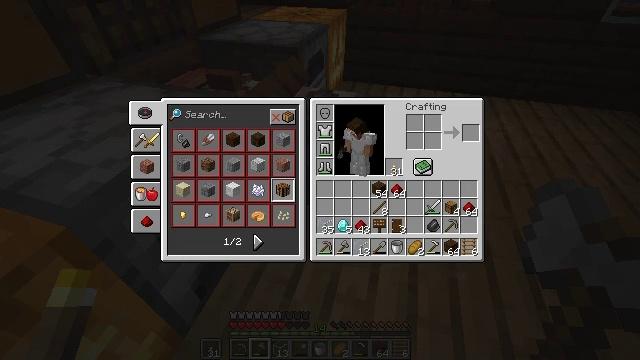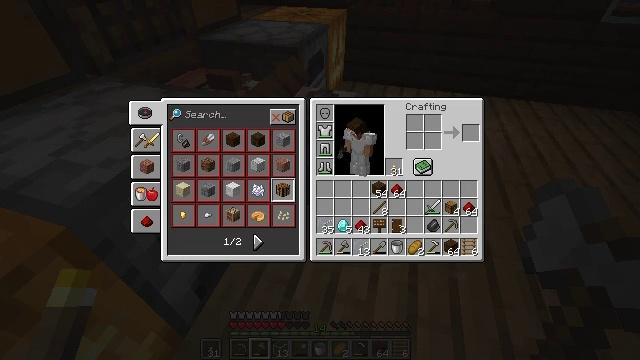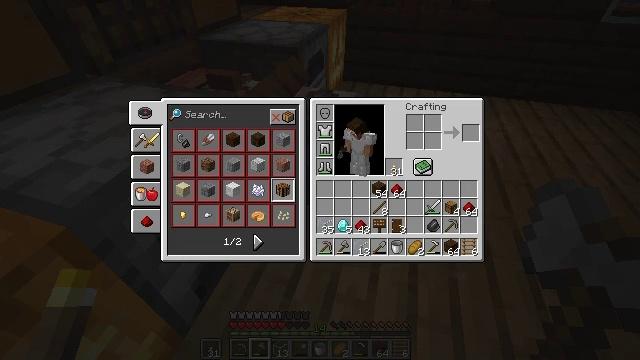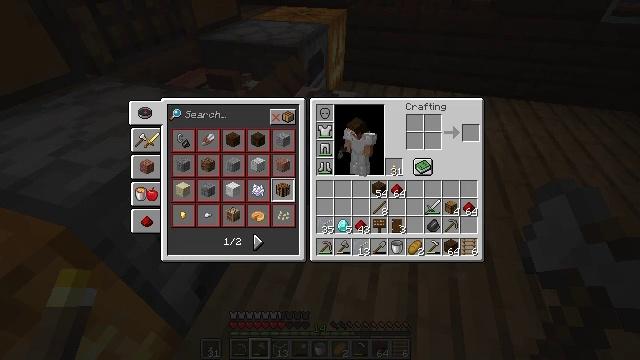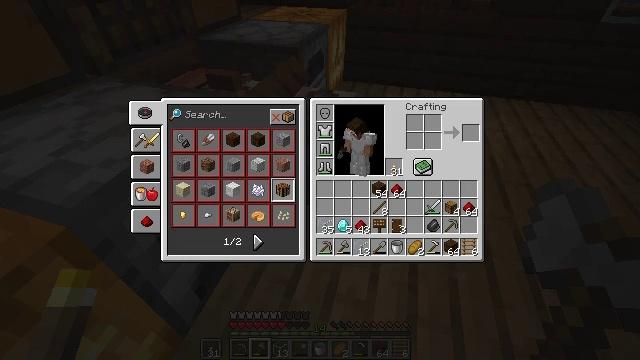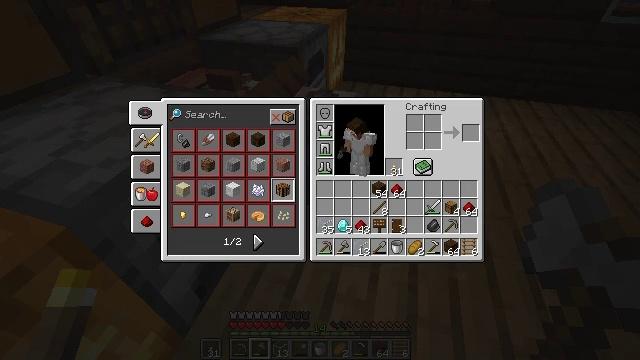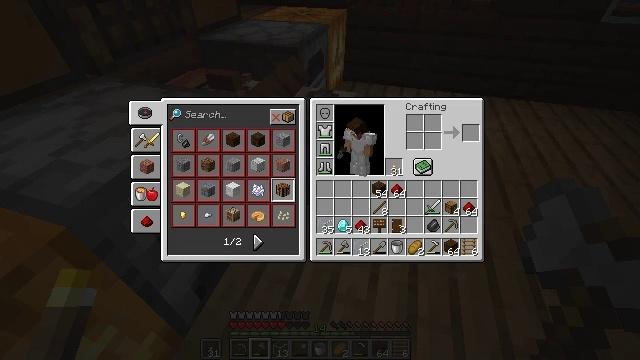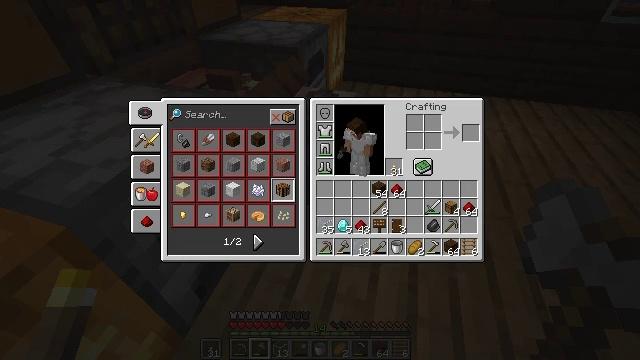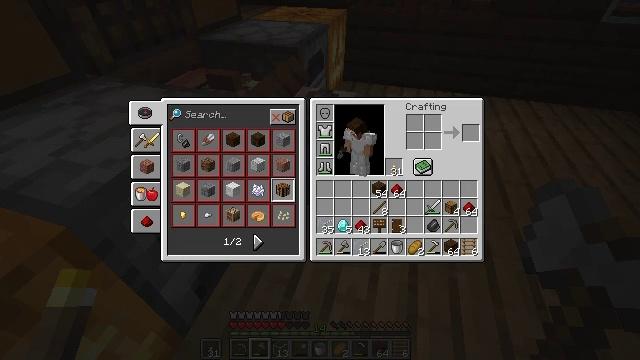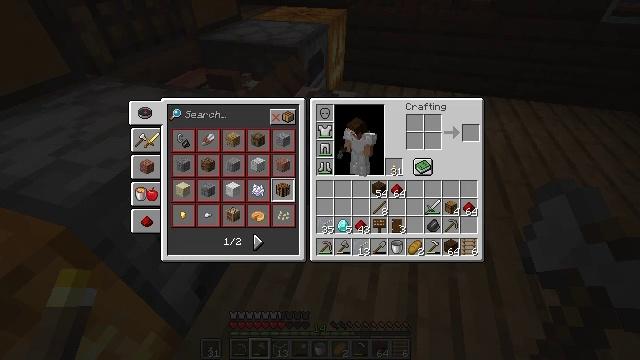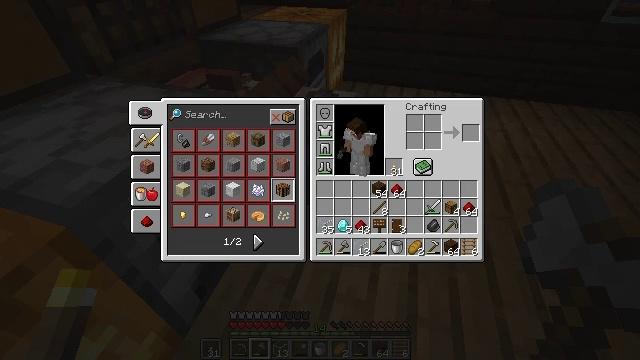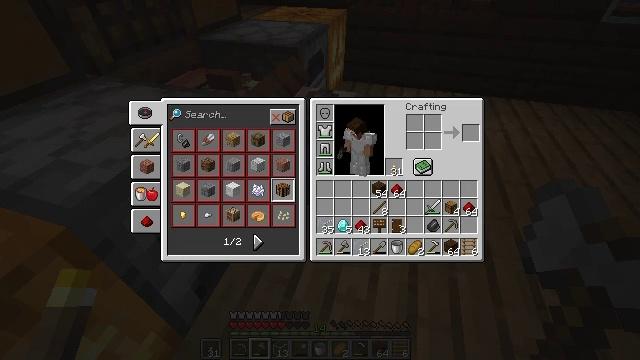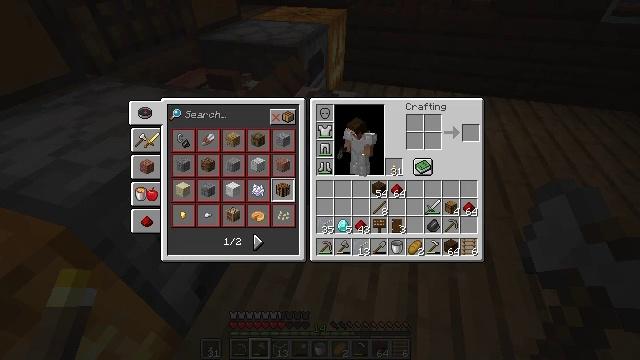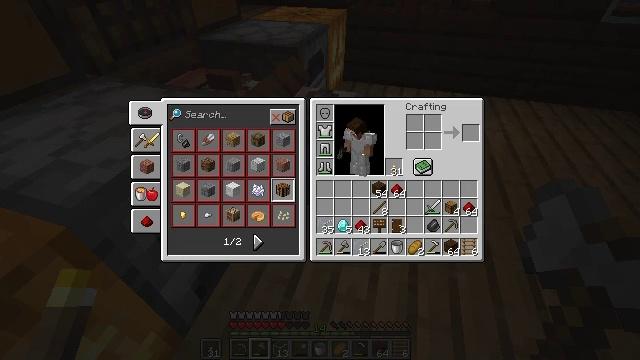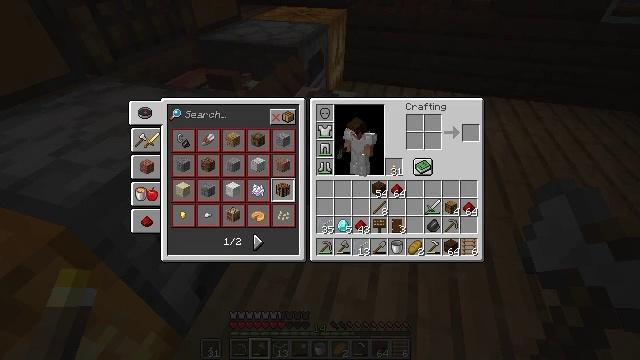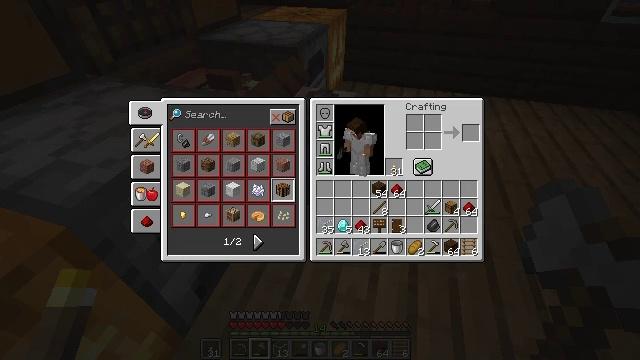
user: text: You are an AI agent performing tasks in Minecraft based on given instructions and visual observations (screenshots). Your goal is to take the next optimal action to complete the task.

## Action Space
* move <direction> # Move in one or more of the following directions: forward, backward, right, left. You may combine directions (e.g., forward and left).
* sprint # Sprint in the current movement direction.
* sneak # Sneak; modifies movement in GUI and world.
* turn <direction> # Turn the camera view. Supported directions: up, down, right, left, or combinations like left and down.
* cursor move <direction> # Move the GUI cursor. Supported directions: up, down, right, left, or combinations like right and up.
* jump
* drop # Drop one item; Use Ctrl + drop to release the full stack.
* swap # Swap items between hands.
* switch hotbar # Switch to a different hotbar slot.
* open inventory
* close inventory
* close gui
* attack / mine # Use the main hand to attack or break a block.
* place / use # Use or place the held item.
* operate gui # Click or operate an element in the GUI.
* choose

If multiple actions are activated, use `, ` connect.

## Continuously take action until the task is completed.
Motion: motion action
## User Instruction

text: Transform cobblestone into a cobblestone wall at the crafting table.
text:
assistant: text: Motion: no_op
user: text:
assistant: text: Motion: no_op
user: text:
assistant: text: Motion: no_op
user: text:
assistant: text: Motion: no_op
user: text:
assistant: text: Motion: no_op
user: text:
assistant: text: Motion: no_op
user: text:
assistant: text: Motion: no_op
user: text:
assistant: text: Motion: no_op
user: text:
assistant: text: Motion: no_op
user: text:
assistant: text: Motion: no_op
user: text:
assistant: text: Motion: no_op
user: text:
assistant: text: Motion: no_op
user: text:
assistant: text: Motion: no_op
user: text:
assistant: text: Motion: no_op
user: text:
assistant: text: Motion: no_op
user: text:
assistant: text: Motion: no_op
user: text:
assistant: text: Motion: no_op
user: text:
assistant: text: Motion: no_op
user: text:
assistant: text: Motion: no_op
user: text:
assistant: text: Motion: no_op
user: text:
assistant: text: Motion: no_op
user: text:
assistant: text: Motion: no_op
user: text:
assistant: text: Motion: no_op
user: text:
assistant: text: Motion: no_op
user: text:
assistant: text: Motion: no_op
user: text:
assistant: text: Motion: no_op
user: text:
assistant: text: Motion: no_op
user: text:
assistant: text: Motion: no_op
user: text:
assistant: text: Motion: no_op
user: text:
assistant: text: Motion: no_op